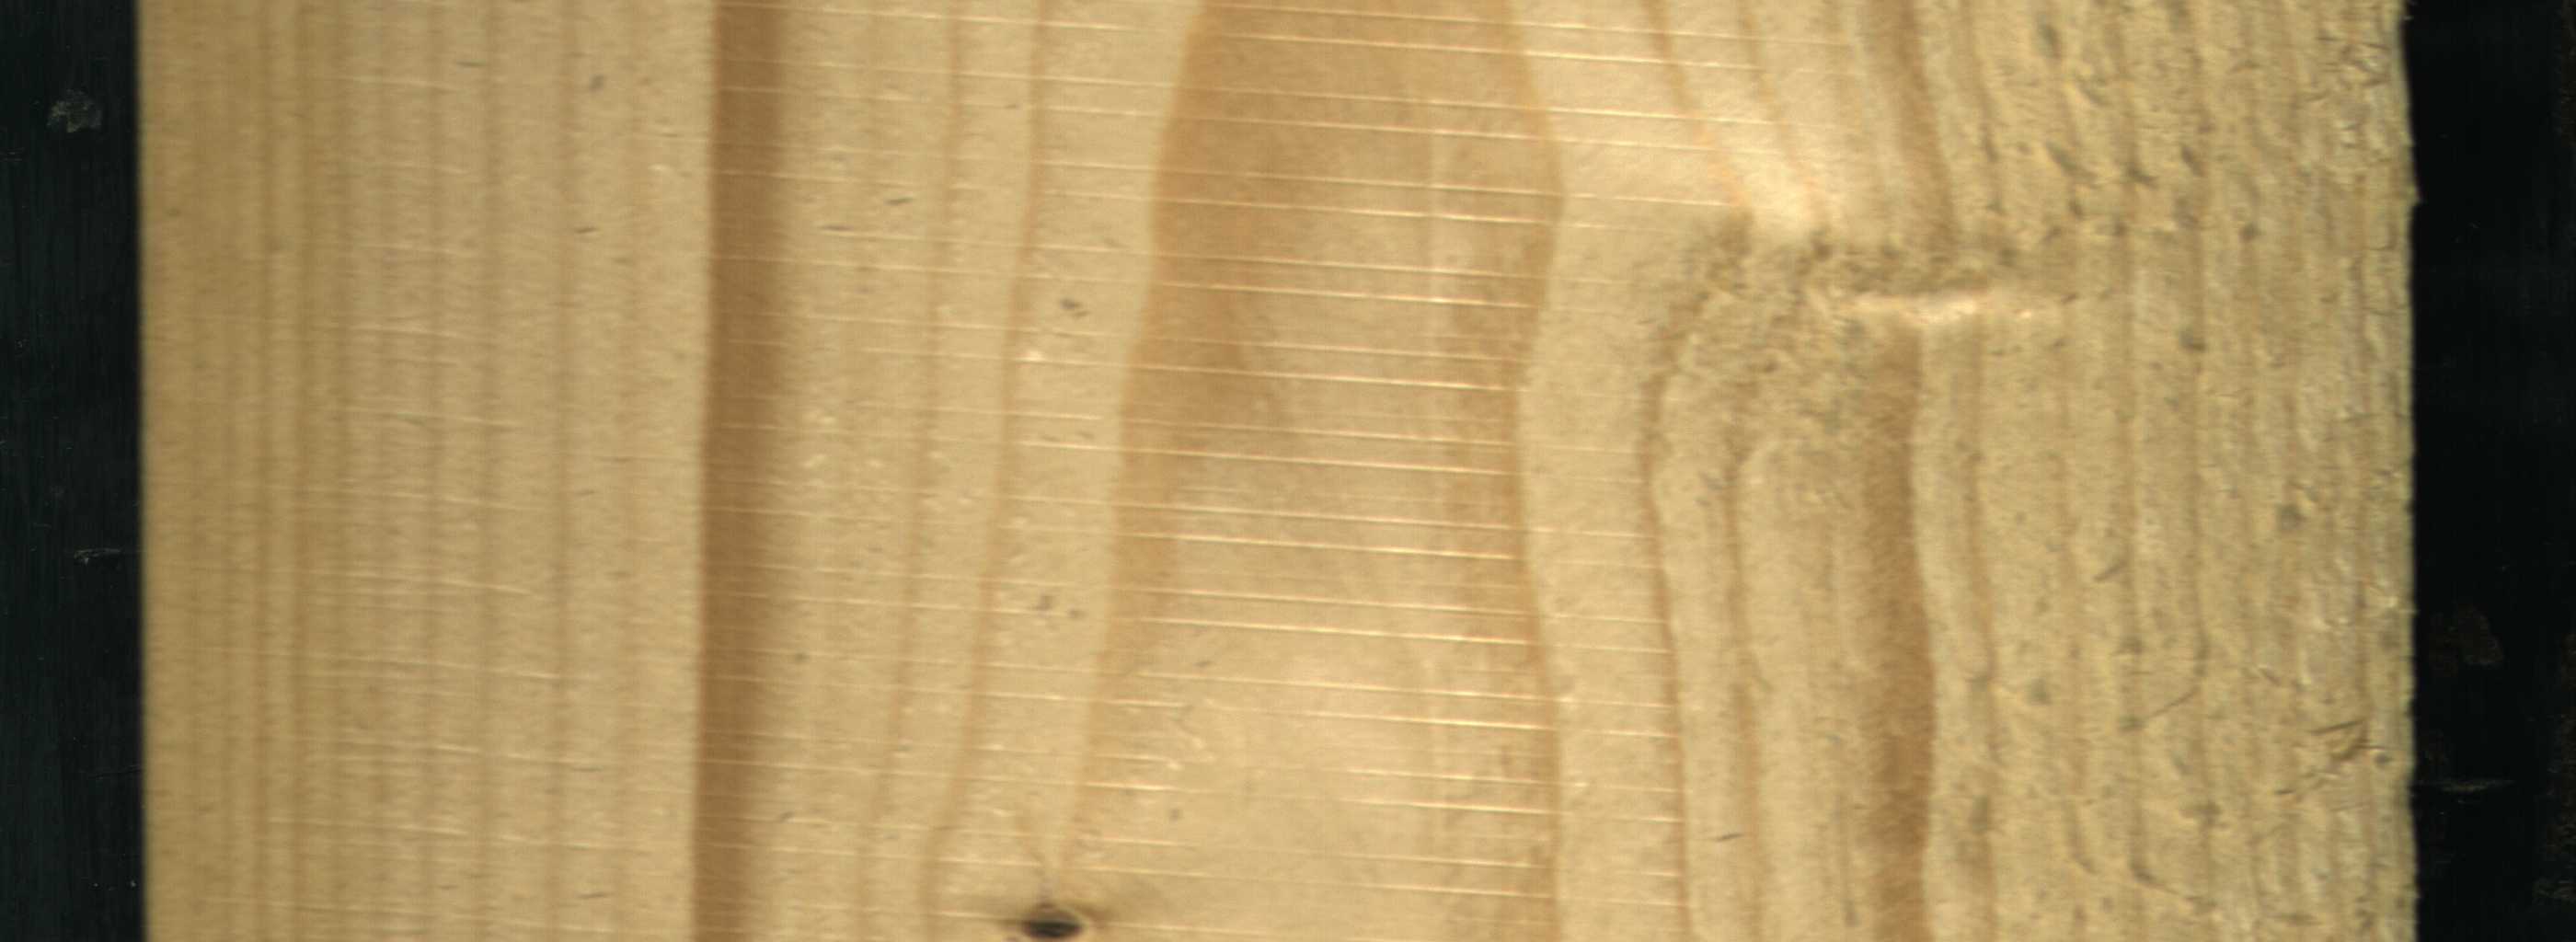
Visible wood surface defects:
Quartzity
Dead_Knot